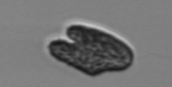
Label: Pseudochattonella_farcimen